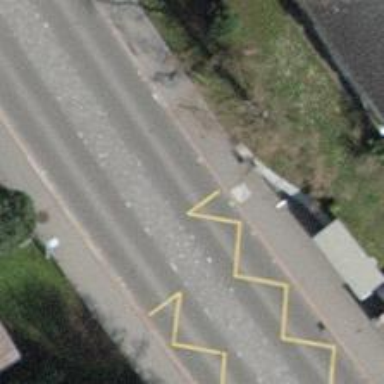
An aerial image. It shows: Bus stop with designated public transport stop position.